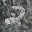
Label: 2